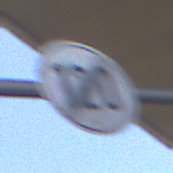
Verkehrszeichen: EndeGeschwindigkeit120
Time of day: Midday
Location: Roofed (Underpass)
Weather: Clear
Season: NotSpecified
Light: Natural